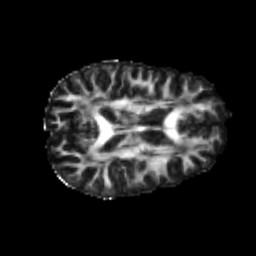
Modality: FA
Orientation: axial
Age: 19
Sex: female
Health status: healthy
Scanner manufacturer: philips
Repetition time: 7.389 s
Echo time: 0.08599 s